Aerial crown-view tile of a tropical tree (Barro Colorado Island, Panama), acquired 20241014:
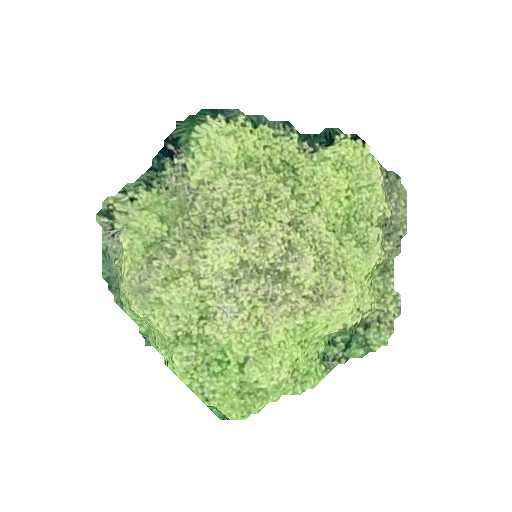
Species: Virola surinamensis
GBIF accepted scientific name: Virola surinamensis
Crown area: 106.185 m²